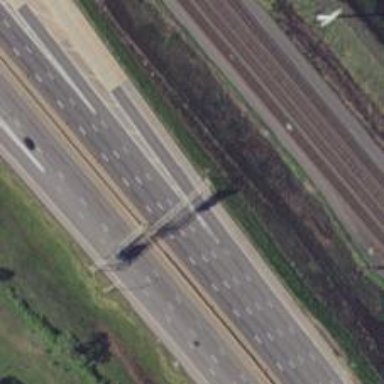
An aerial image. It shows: Motorway link.